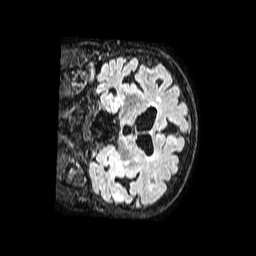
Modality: FLAIR
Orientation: coronal
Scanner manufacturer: philips
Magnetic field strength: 1.5 T
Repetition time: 4.8 s
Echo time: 0.3 s